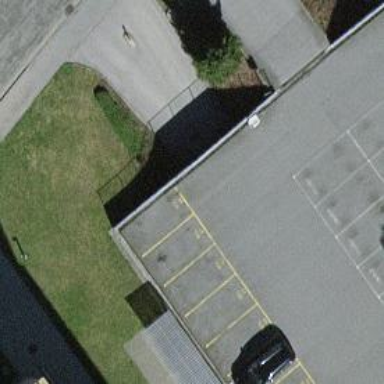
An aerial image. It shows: Parking entrance.